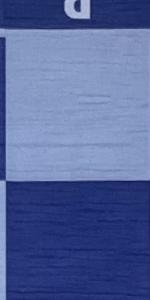
Label: Empty